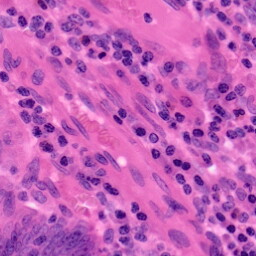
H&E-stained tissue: Colon